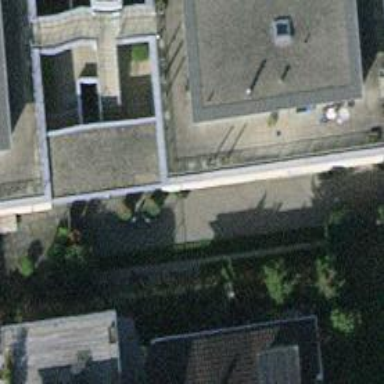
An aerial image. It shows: View of apartment building.